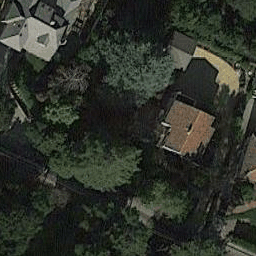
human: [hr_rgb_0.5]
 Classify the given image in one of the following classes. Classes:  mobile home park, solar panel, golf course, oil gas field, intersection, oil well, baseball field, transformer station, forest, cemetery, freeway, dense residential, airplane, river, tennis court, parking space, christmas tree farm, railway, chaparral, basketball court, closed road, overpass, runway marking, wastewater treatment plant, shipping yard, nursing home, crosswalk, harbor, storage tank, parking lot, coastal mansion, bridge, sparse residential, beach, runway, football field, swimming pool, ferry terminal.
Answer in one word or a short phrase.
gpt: sparse residential